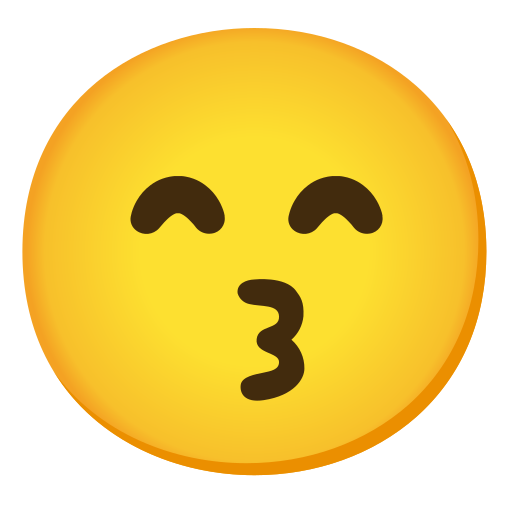
Emoji: 😙